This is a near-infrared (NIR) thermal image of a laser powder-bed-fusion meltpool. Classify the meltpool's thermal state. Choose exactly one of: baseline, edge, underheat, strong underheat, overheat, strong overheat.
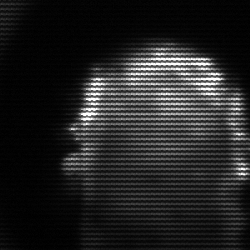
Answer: baseline